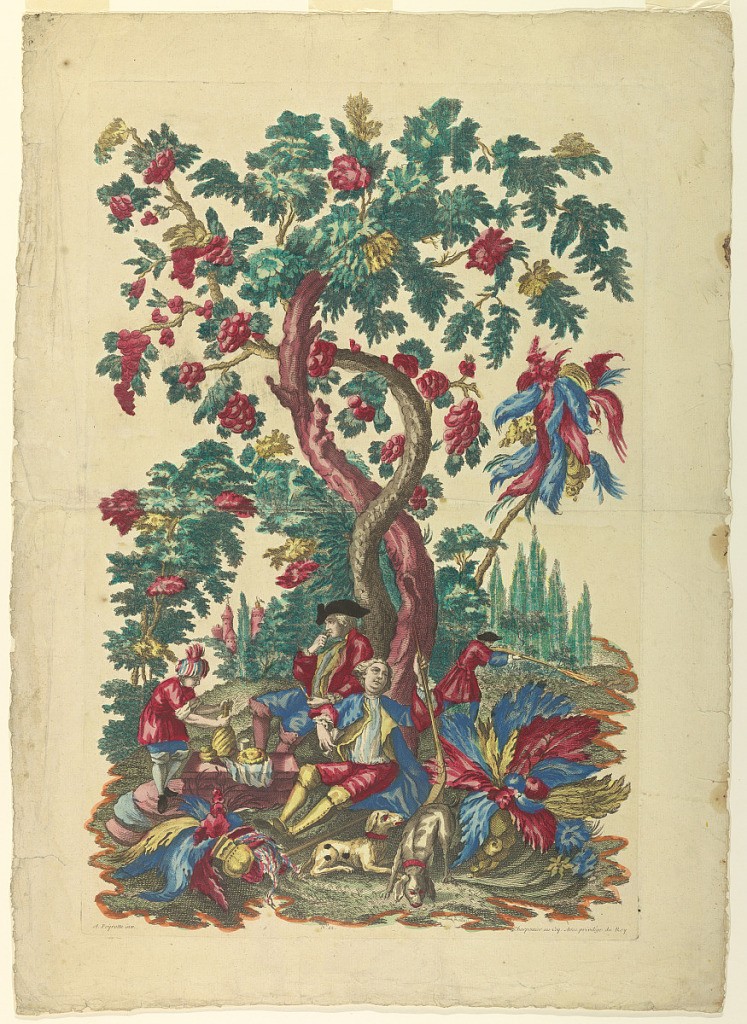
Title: Repast of the Hunters
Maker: Alexis Peyrotte, French, 1699–1769
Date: early 1740s
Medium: Hand-colored etching with watercolor on paper
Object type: Print
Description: Two hunters rest beneath trees and are served by a turbaned boy. Another hunter fires at a small animal in the right background. Two dogs in the foreground. Castle in the distance.